Field crop: maize
Growth stage: 2
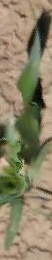
Species: maize